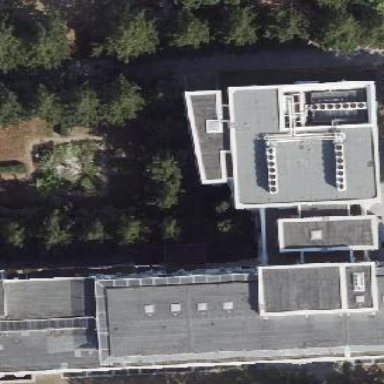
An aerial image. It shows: Hospital building.